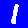
Digit: 1